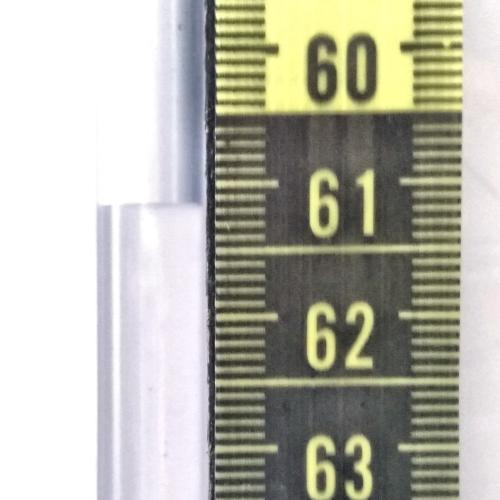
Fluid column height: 61.2 cm